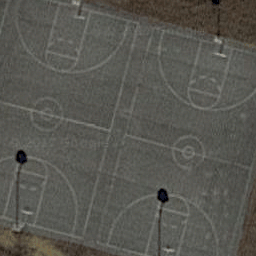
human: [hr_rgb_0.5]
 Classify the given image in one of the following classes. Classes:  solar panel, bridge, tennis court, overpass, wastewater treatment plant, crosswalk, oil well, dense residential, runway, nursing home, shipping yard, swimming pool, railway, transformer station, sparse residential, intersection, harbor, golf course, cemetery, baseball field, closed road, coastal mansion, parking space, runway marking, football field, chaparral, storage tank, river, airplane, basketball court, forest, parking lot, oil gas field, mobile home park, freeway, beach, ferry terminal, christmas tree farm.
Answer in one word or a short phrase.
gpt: basketball court